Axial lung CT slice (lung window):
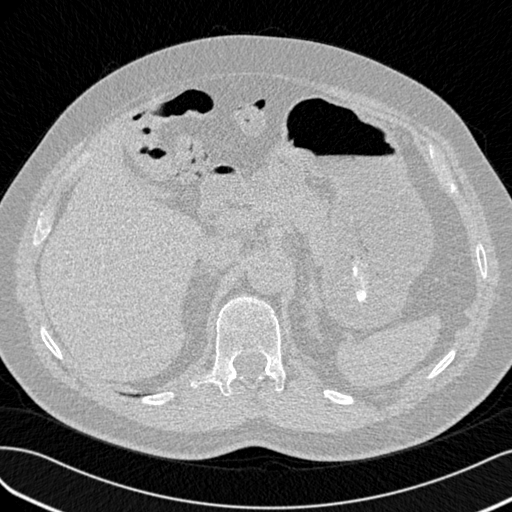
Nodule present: no